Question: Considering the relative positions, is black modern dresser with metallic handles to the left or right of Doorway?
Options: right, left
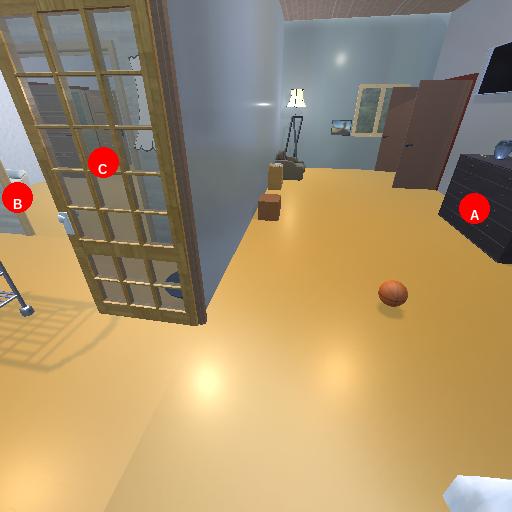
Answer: right